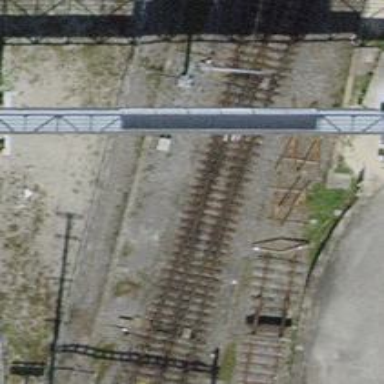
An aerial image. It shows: Railway switch.